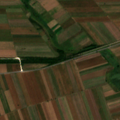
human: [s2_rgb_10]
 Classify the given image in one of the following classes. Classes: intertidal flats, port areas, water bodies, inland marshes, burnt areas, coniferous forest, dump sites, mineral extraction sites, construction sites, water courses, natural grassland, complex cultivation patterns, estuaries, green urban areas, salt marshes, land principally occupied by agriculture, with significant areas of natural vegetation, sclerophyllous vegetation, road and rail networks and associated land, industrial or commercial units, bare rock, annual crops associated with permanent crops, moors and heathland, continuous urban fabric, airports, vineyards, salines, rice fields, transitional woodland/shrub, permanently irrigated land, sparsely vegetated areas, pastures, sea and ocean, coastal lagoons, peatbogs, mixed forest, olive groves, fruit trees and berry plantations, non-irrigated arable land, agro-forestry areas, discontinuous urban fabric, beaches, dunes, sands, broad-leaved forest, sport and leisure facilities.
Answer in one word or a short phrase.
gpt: non-irrigated arable land